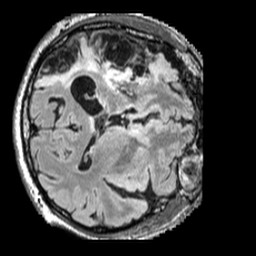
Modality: FLAIR
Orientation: axial
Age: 46
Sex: male
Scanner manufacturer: siemens
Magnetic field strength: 3 T
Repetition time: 5 s
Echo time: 0.387 s